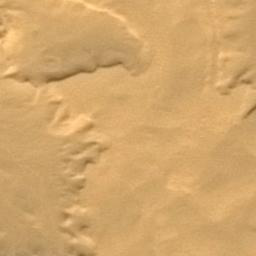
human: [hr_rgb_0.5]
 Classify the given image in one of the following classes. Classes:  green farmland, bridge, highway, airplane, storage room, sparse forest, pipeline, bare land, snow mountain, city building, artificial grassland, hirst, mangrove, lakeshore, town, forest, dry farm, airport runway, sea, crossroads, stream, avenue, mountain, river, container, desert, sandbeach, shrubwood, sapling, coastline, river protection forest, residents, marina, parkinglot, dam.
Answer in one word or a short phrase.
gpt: desert